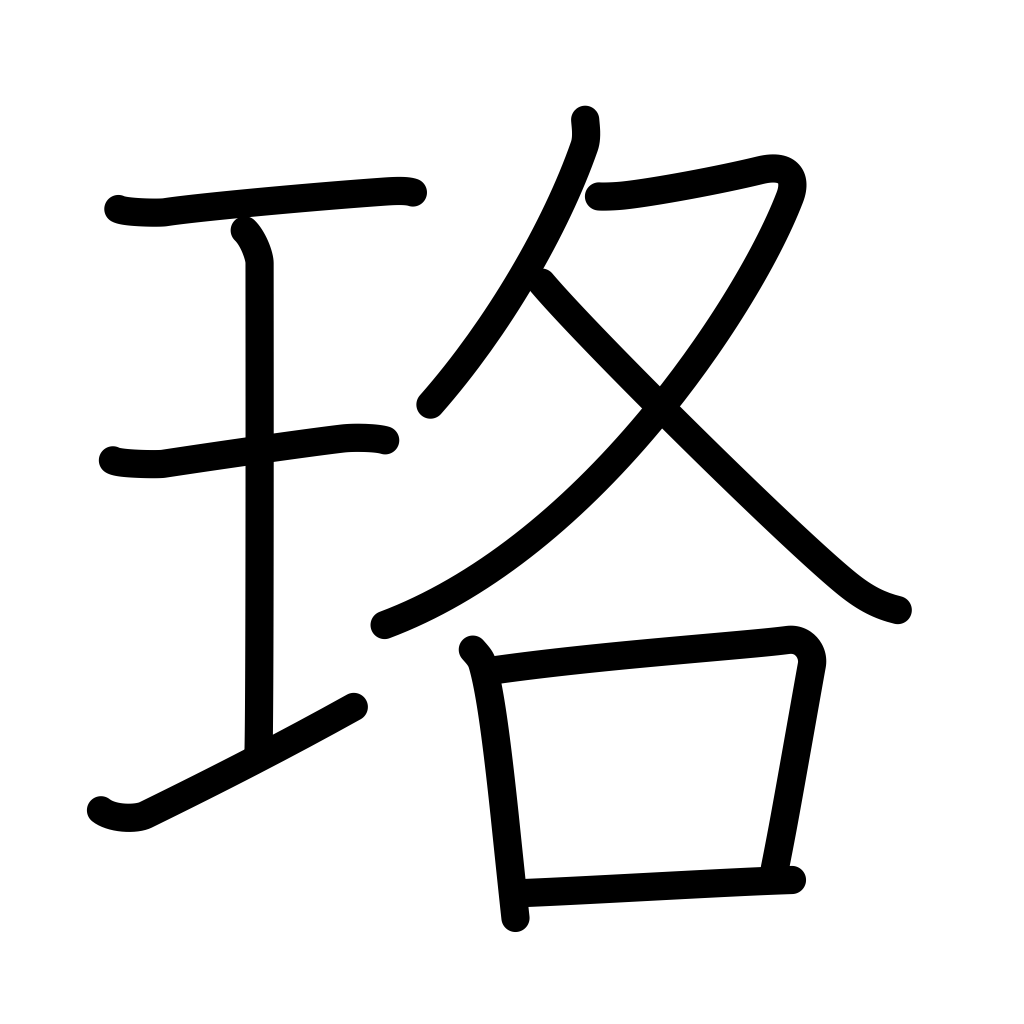
Meaning: necklace